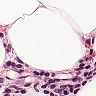
Metastatic tissue present: no